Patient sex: F
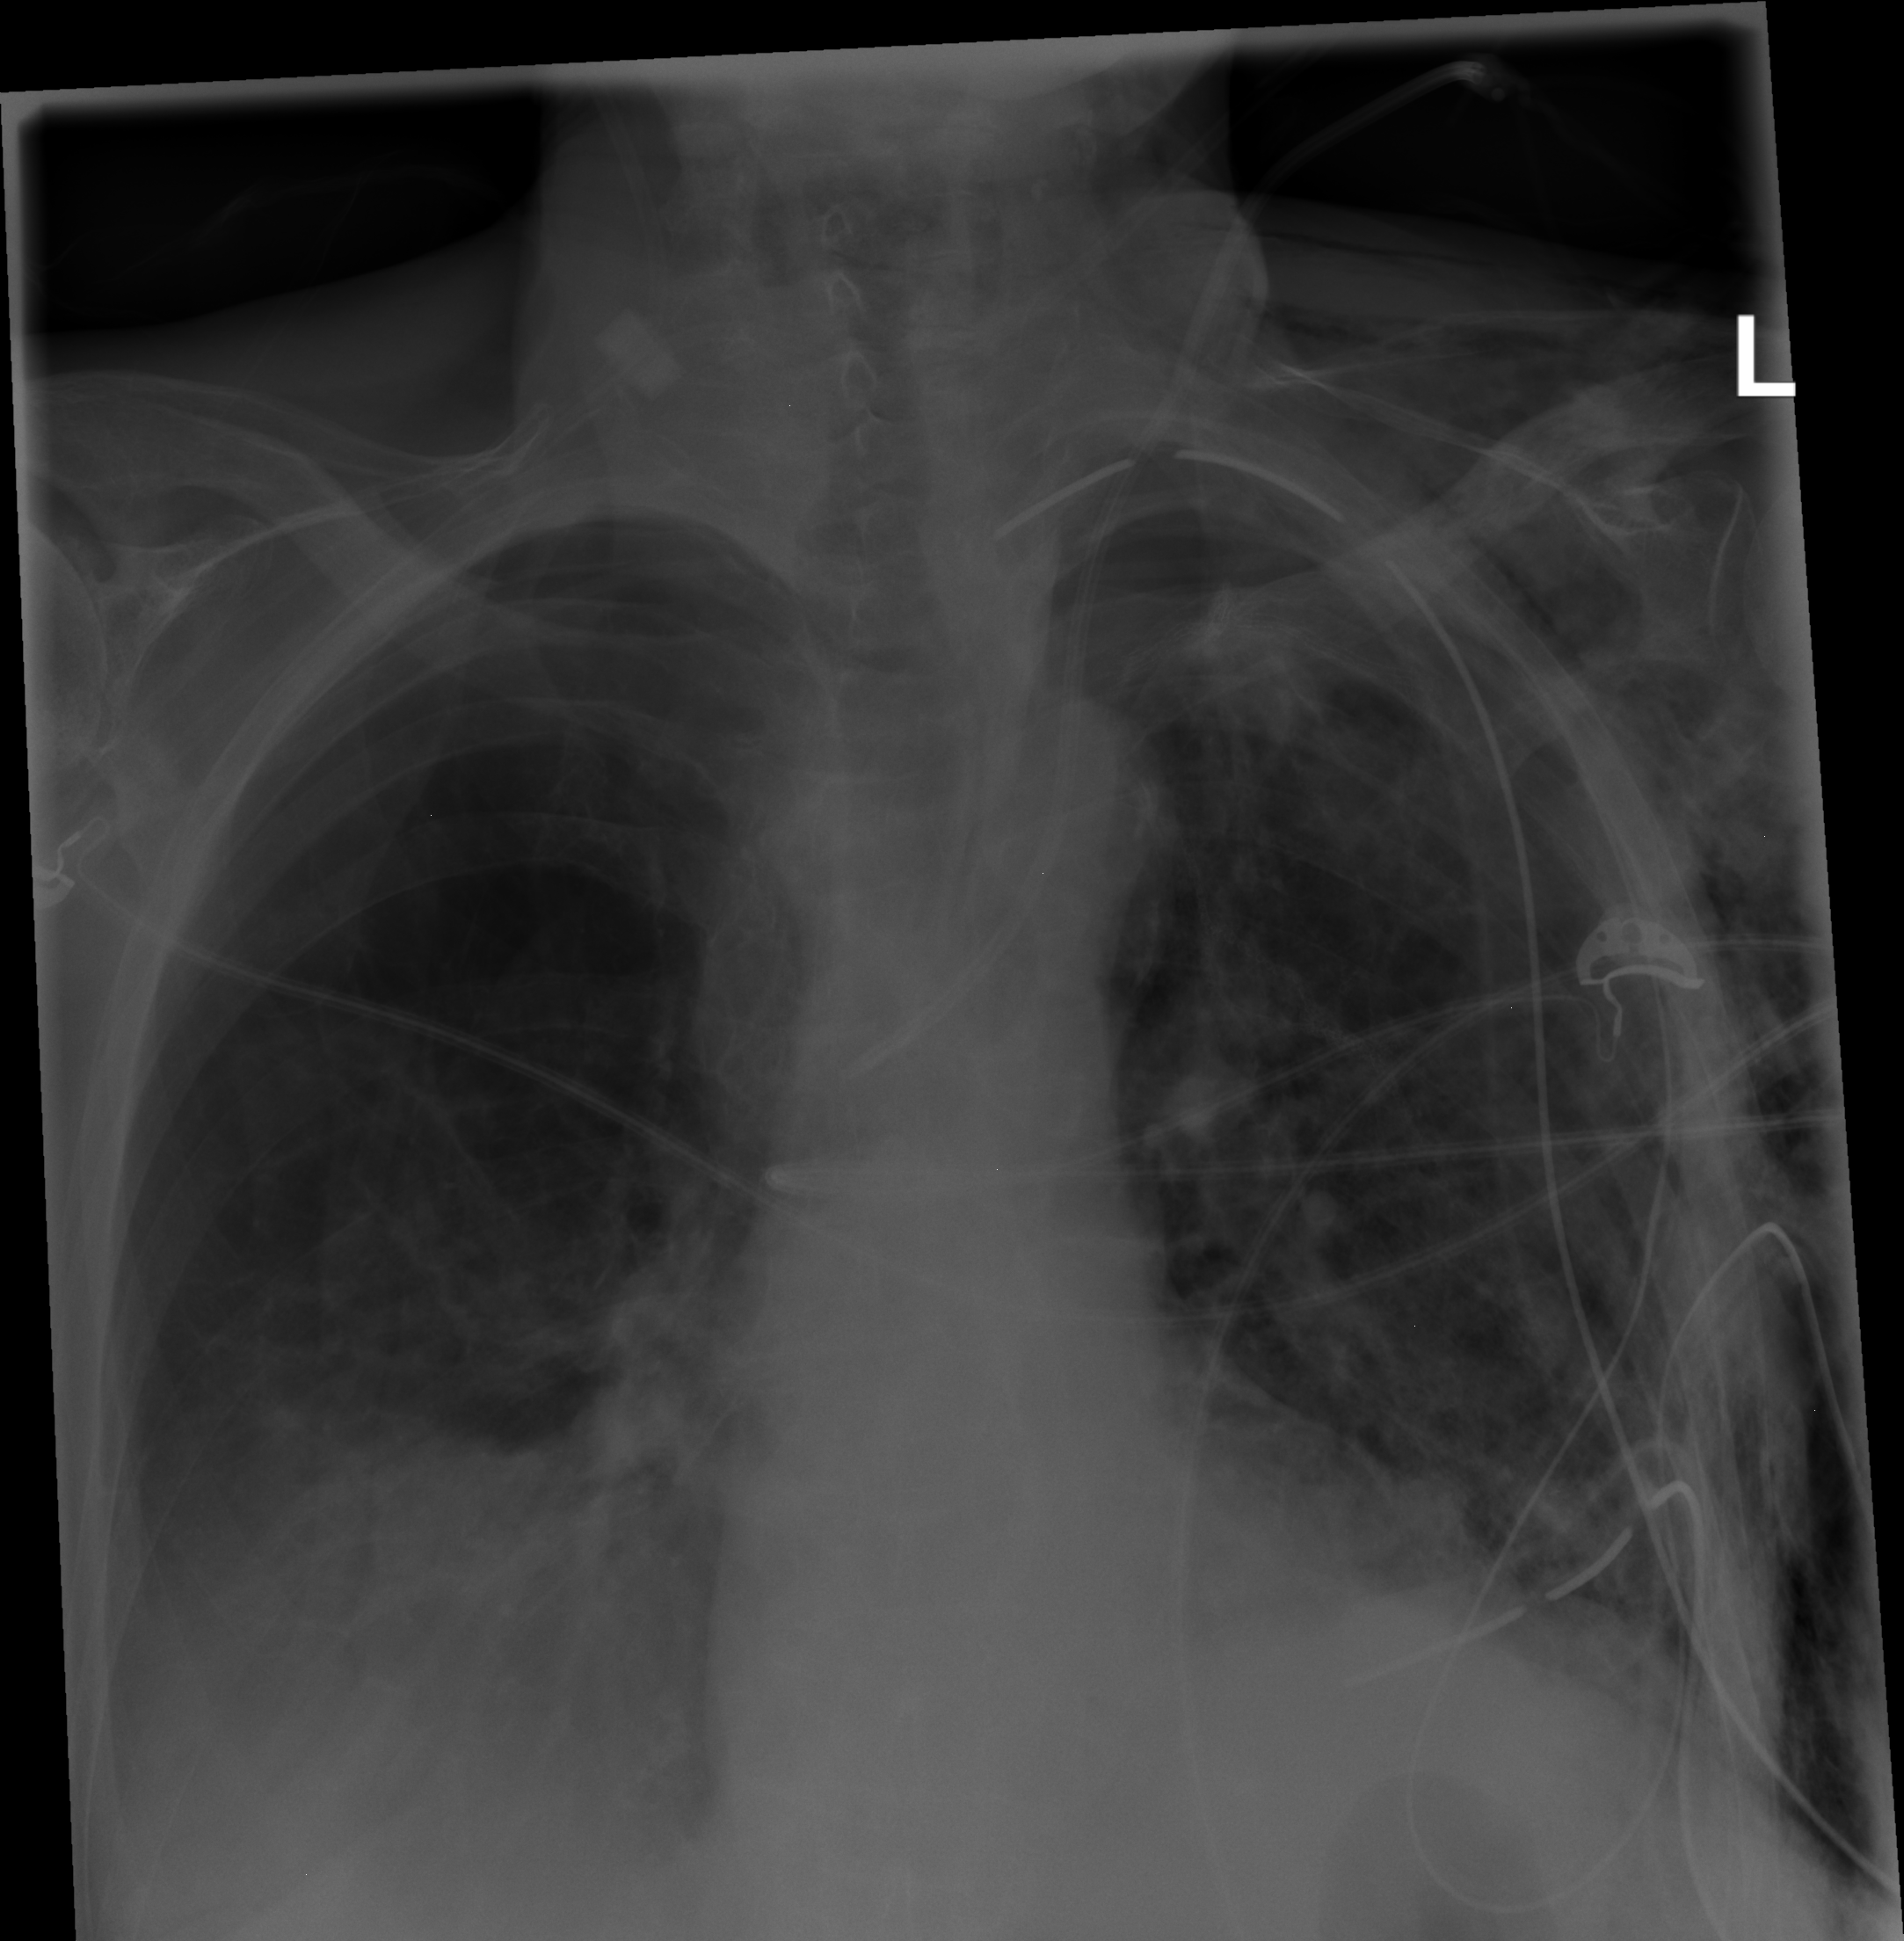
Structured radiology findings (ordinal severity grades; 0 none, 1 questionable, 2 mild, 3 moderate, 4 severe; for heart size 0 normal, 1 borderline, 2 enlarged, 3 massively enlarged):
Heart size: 0
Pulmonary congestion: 0
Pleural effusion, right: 2
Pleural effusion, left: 2
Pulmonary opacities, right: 0
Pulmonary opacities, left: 0
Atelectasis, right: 0
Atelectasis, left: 0